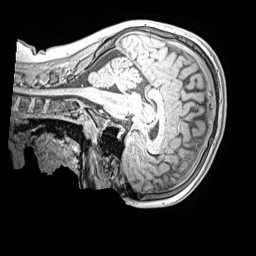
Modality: MP2RAGE
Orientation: sagittal
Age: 11
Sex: male
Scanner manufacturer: siemens
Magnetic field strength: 3 T
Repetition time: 4 s
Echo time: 0.00299 s